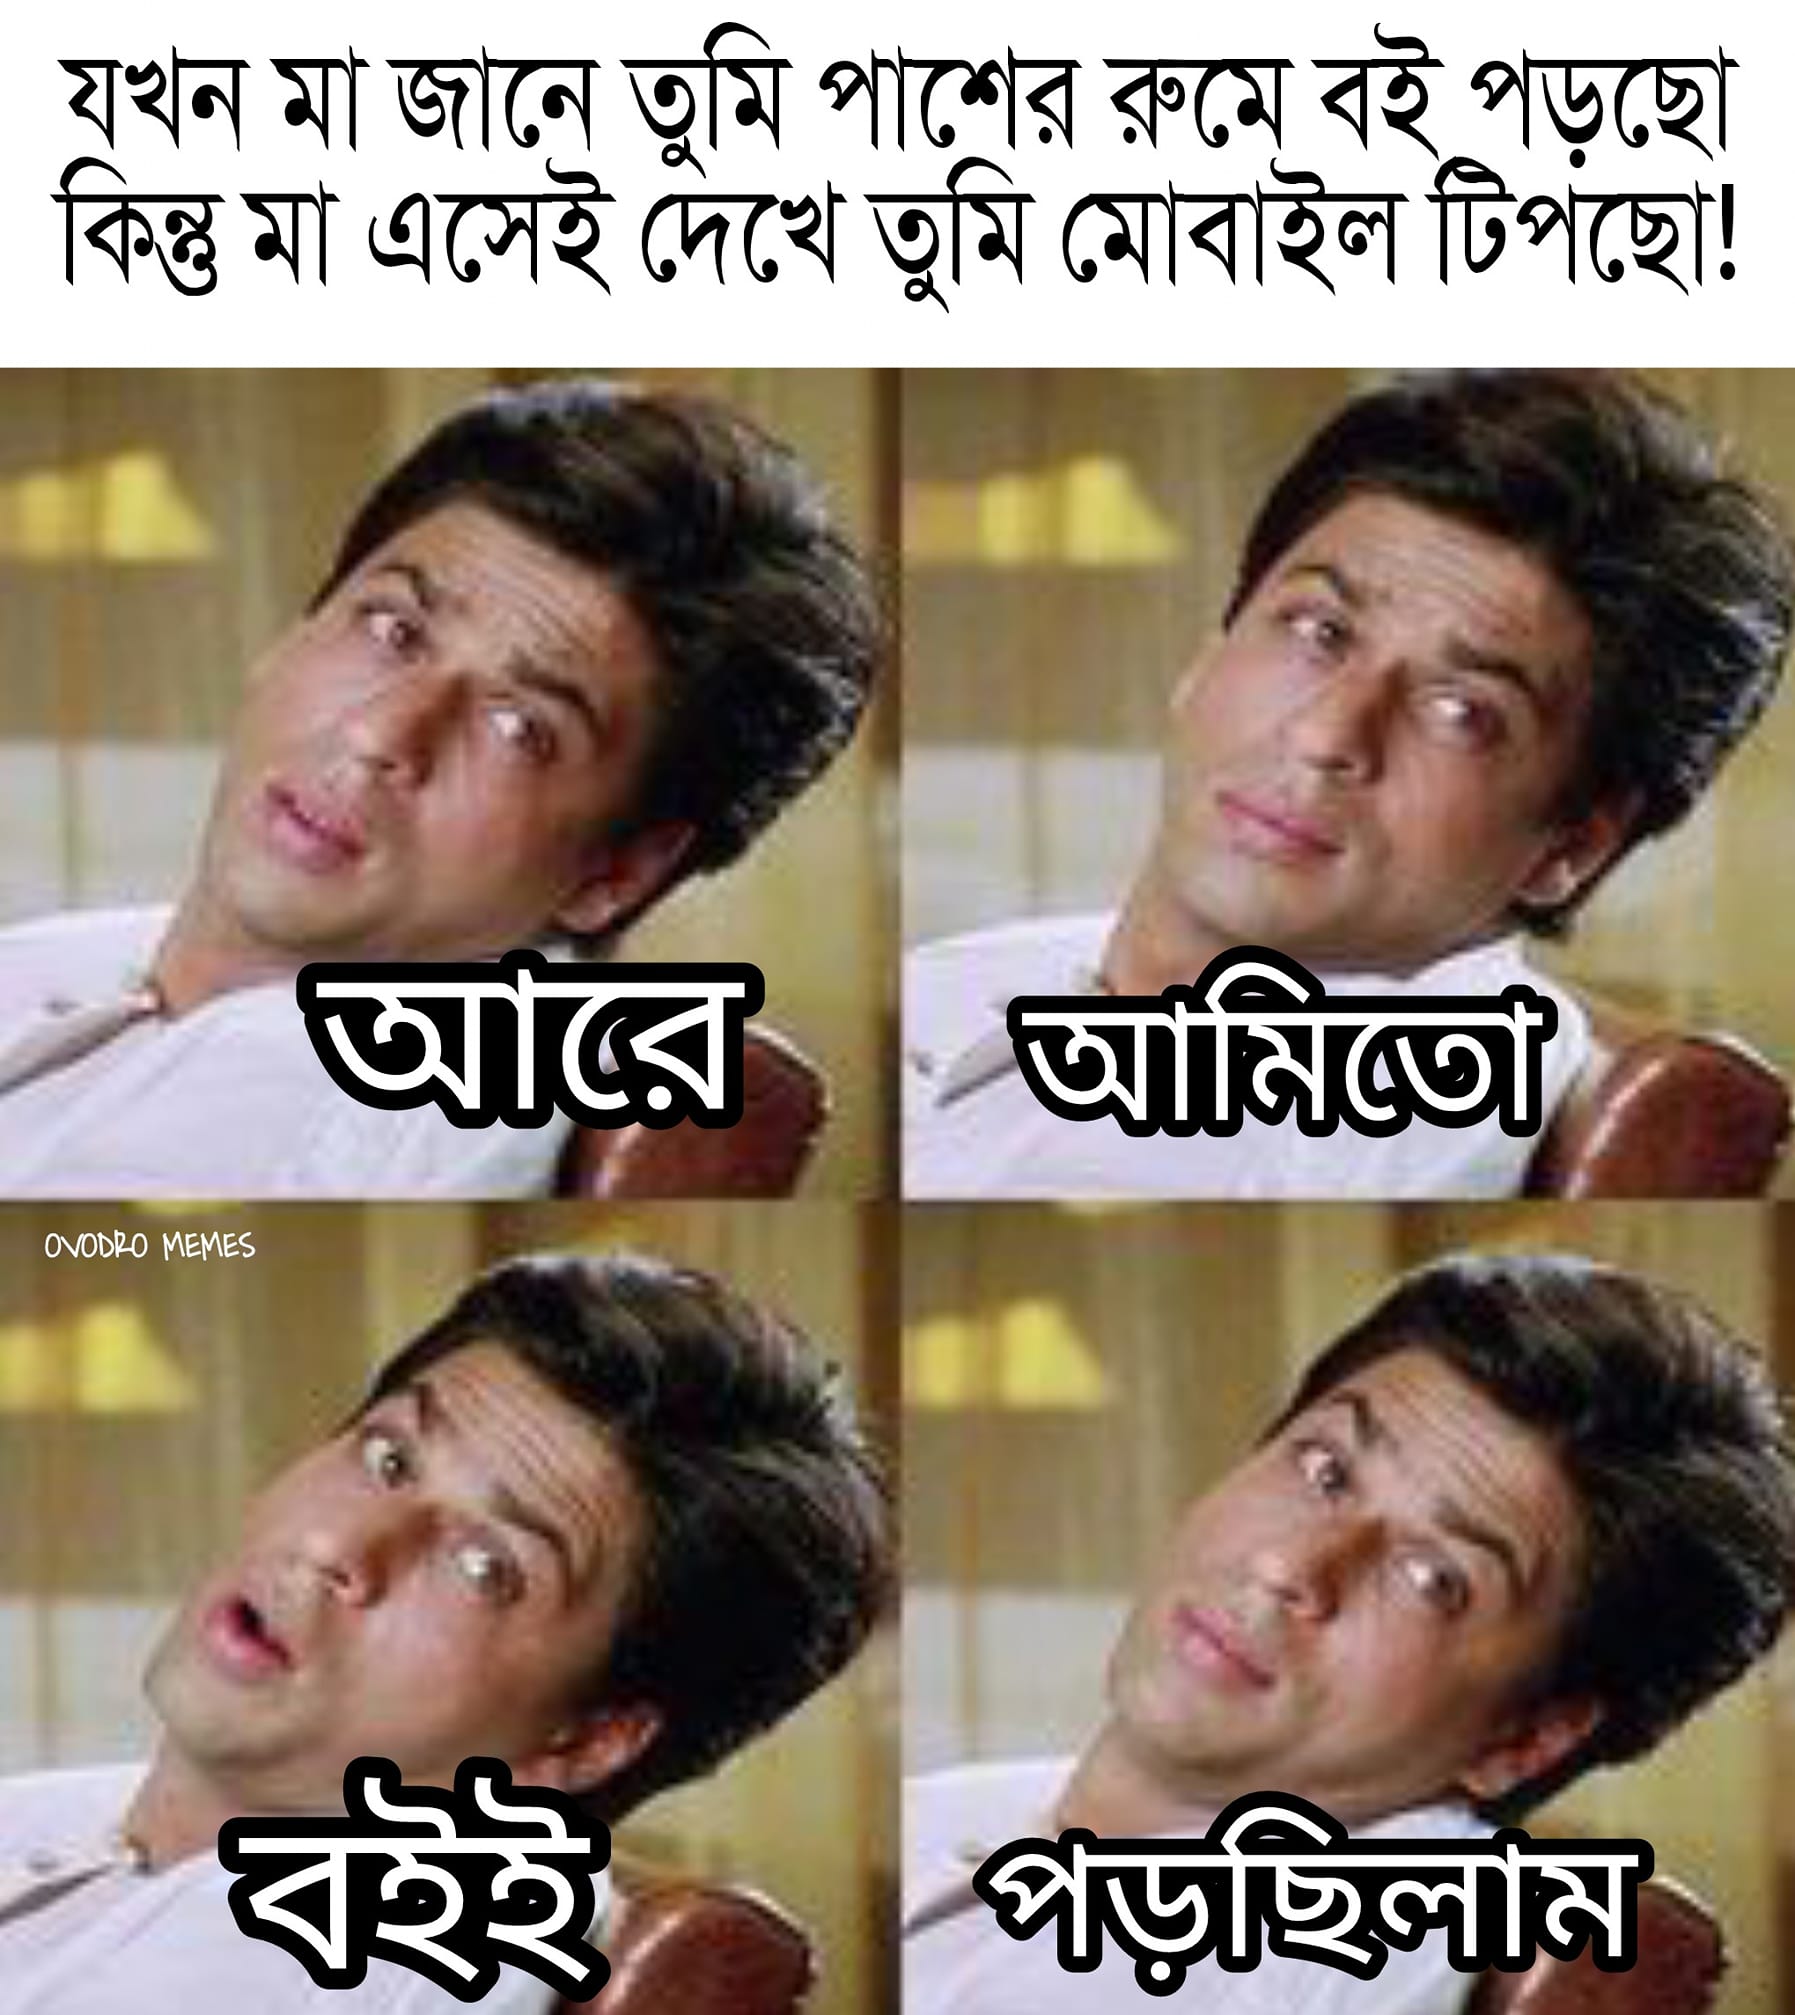
Text: যখন মা জানে তুমি পাশের রুমে বই পড়ছো কিন্তু মা এসেই দেখে তুমি মোবাইল টিপছো ! আরে আমিতো বইই পড়ছিলাম
Label: Non Hate